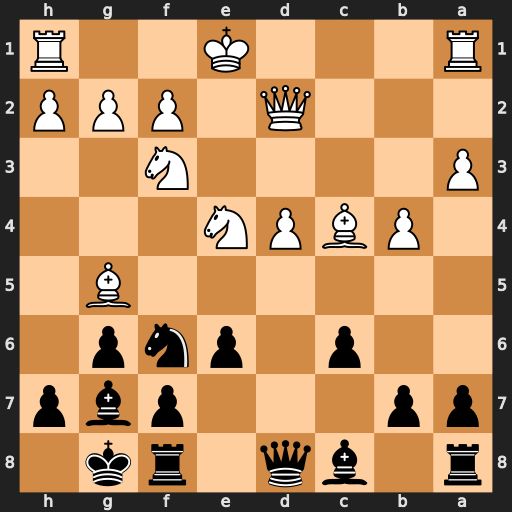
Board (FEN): r1bq1rk1/pp3pbp/2p1pnp1/6B1/1PBPN3/P4N2/3Q1PPP/R3K2R
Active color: b
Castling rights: KQ
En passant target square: -
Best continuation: Nxe4 Bxd8 Nxd2